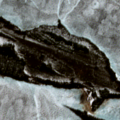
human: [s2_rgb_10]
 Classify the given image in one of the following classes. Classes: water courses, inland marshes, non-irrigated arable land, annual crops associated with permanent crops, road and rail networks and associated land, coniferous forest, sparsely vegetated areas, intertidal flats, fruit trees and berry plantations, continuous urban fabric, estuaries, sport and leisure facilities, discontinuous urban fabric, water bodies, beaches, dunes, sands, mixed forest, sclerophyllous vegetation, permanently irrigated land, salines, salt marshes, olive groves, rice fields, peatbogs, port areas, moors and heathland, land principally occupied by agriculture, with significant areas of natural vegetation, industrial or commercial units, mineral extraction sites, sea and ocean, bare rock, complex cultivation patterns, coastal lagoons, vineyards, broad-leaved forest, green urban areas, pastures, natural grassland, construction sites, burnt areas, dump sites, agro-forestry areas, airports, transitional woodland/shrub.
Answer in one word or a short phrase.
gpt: coniferous forest, transitional woodland/shrub, water bodies